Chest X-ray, AP view. Patient: 50 years old, sex M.
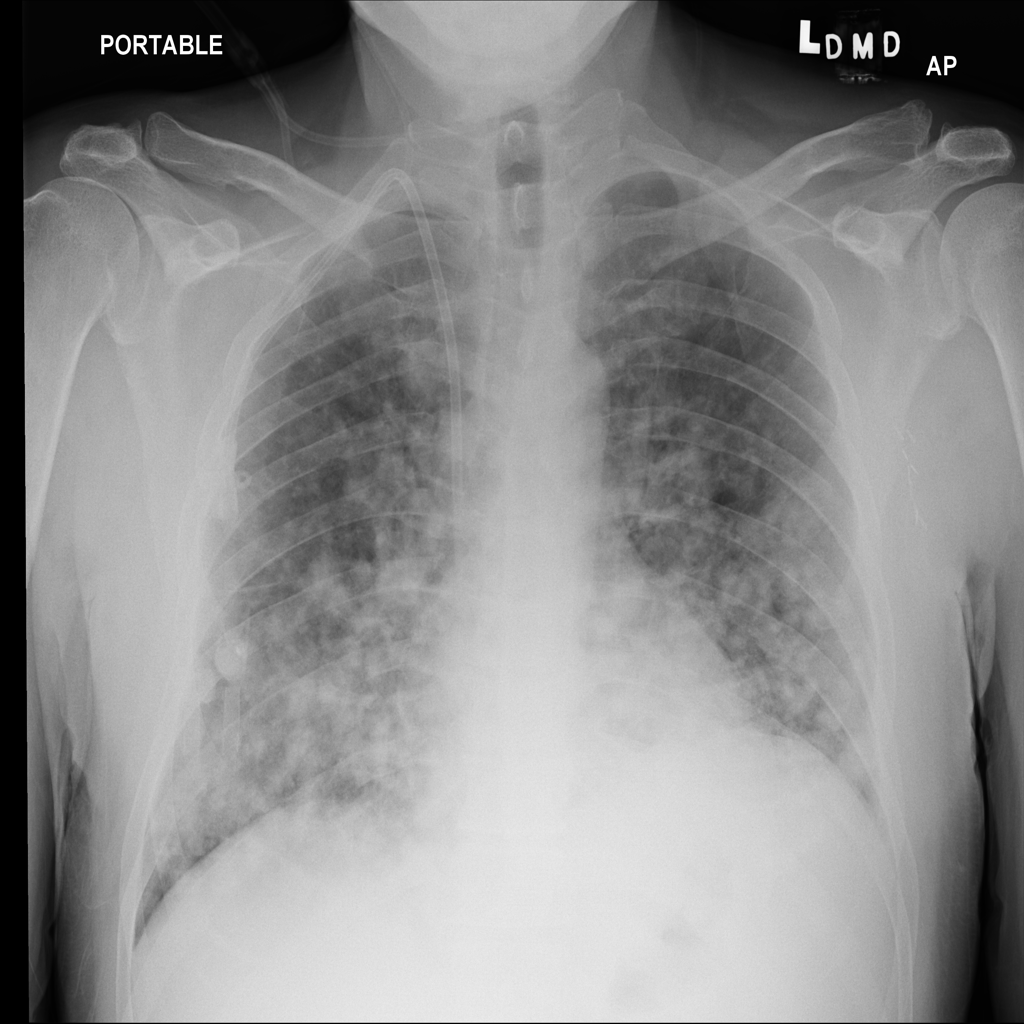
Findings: No Finding